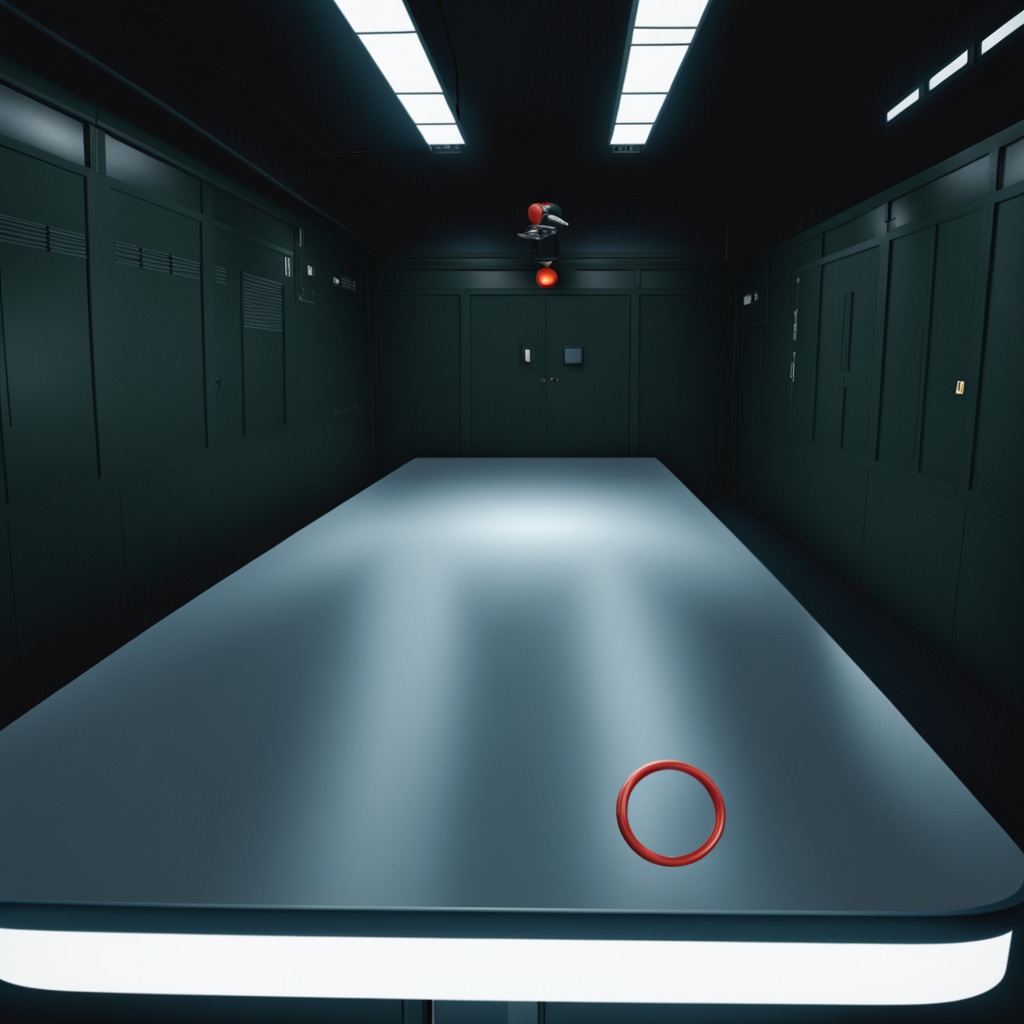
A rubber O-ring lying on the table.